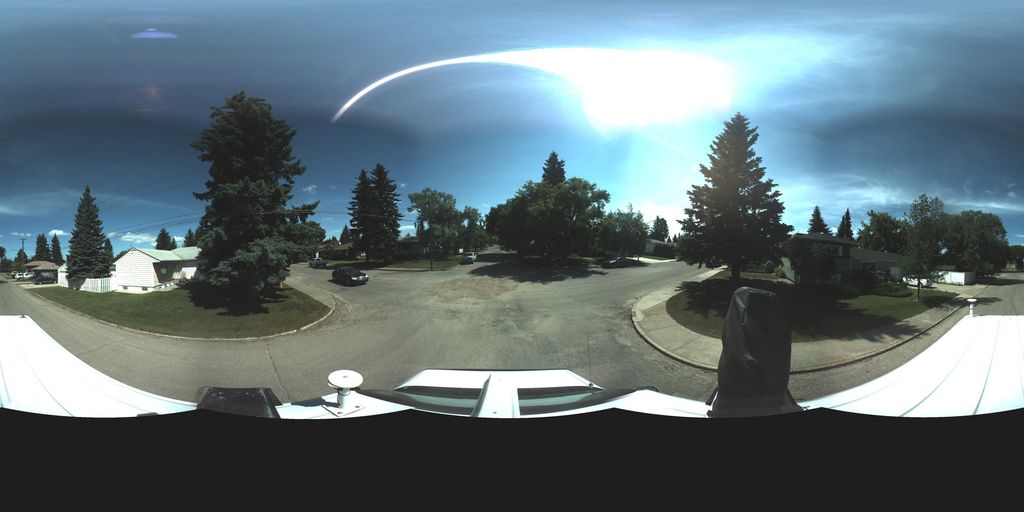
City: saskatoon